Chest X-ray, AP view. Patient: 11 years old, sex F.
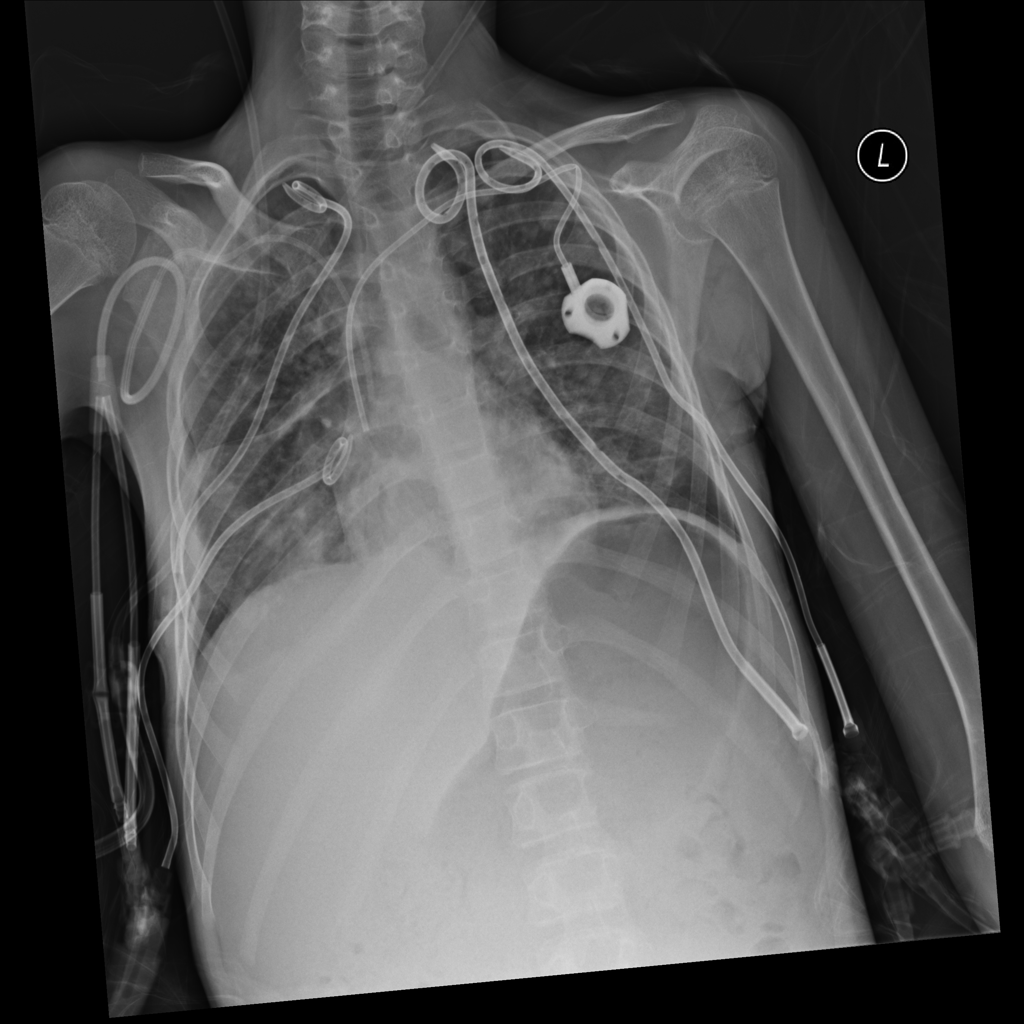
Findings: Pneumothorax